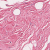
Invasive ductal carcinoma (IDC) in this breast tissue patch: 0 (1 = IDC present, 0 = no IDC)